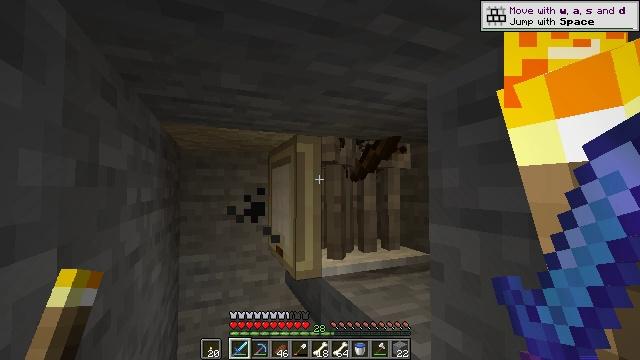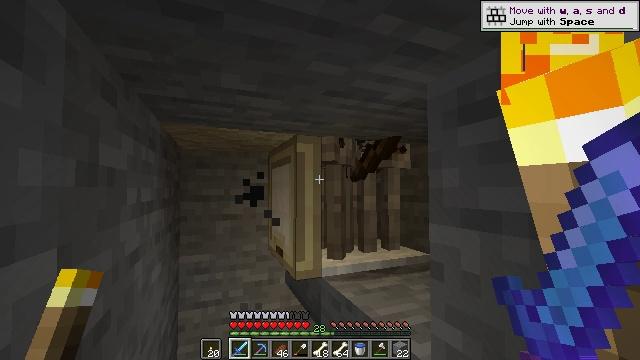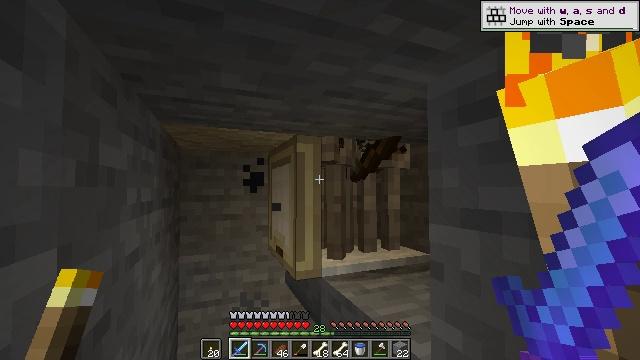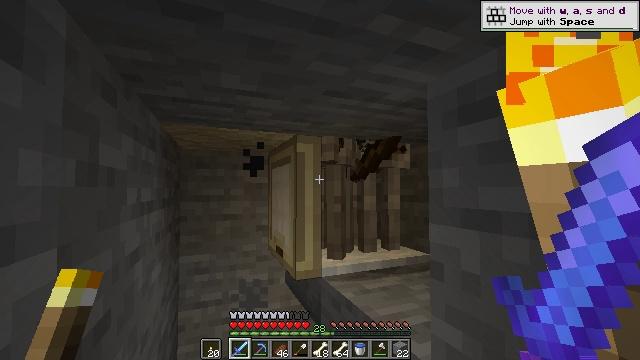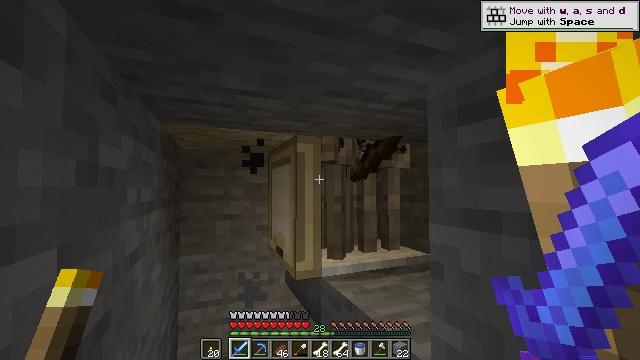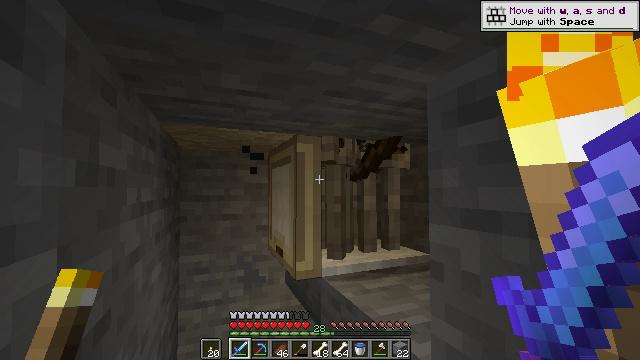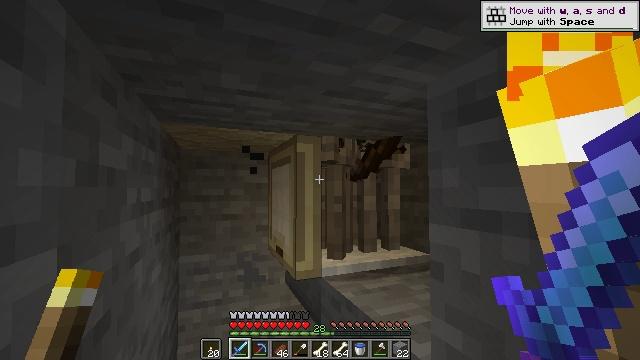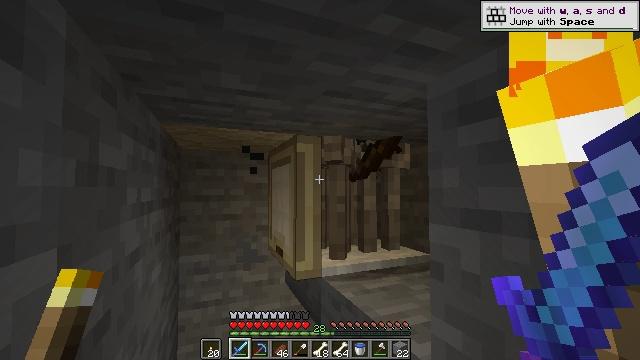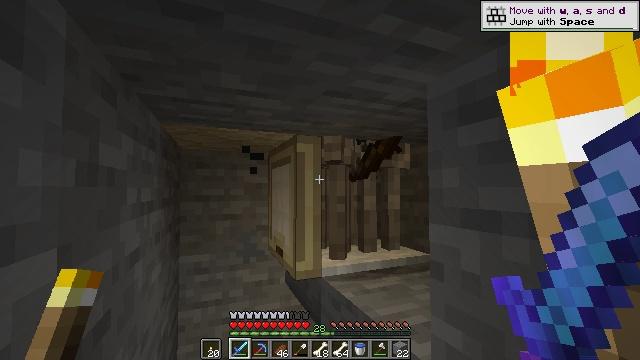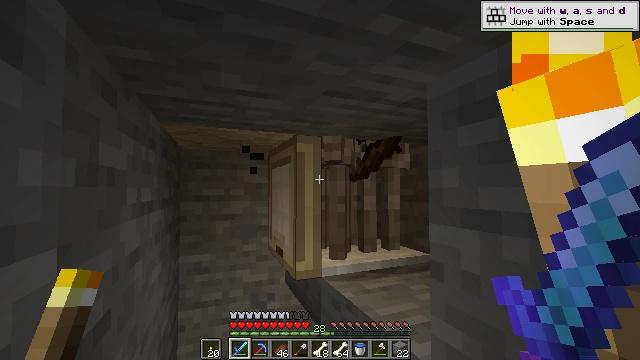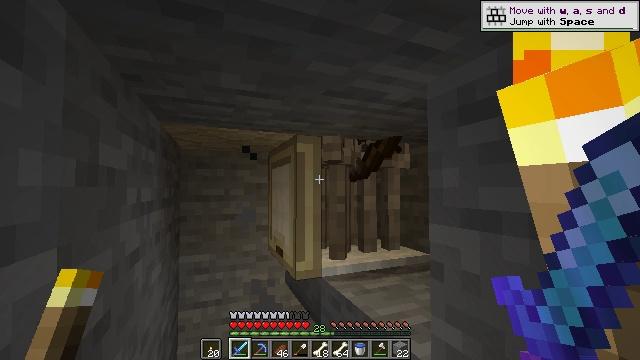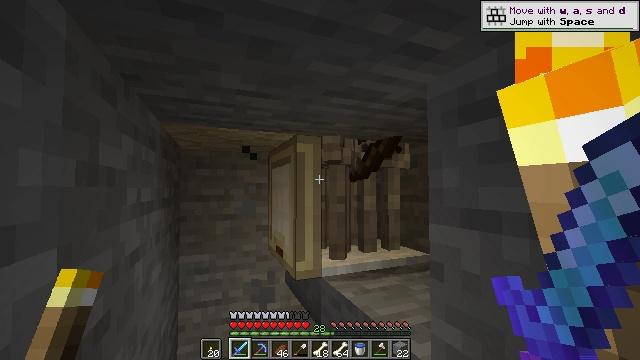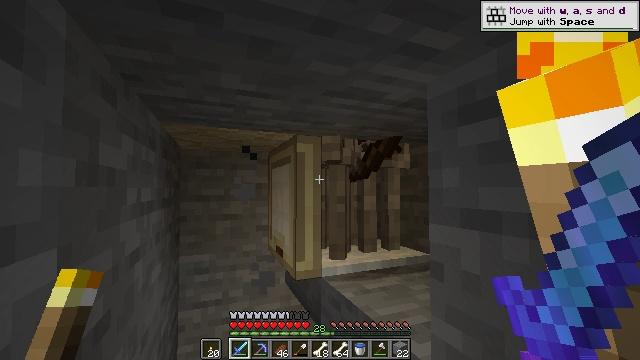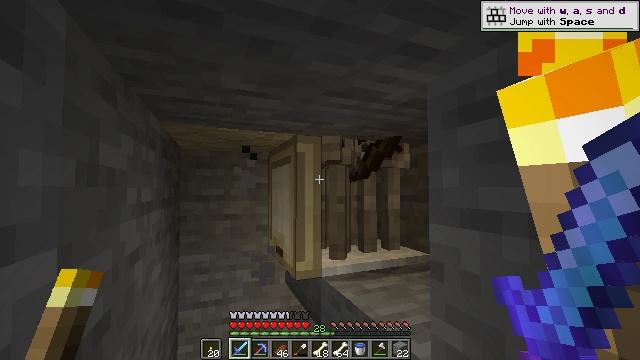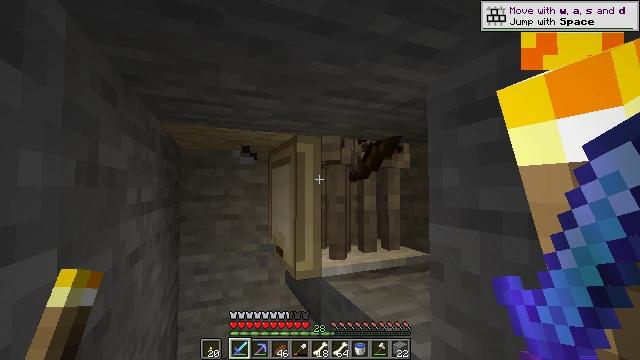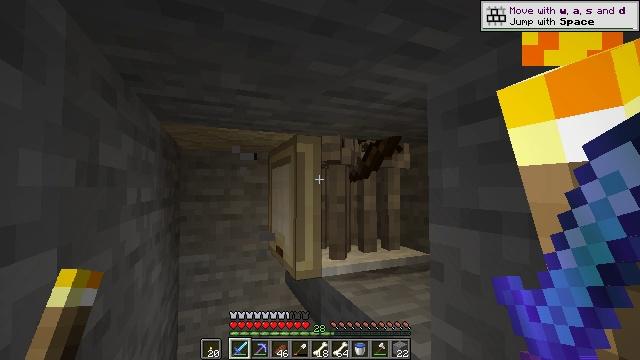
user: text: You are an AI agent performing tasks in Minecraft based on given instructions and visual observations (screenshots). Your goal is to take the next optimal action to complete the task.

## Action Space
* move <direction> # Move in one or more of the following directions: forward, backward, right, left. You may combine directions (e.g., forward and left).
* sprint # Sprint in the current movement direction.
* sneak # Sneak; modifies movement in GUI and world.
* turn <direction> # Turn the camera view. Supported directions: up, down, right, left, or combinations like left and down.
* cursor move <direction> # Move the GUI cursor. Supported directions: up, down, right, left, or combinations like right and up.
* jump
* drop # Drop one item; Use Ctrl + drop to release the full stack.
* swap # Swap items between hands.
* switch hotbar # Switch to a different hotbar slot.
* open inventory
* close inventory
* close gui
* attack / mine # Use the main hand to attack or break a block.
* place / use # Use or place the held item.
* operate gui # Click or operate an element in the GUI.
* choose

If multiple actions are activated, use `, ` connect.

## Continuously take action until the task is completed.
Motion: motion action
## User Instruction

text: Kill a skeleton.
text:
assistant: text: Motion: no_op
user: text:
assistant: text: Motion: no_op
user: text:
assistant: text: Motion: no_op
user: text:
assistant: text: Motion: no_op
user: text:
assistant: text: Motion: no_op
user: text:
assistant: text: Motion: no_op
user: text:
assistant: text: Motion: no_op
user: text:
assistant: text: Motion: no_op
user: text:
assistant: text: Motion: no_op
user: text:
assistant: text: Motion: no_op
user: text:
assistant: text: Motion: no_op
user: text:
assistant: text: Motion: no_op
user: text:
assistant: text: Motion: no_op
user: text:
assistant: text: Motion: no_op
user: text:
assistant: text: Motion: no_op
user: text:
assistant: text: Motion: no_op
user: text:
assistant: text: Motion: no_op
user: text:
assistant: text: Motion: no_op
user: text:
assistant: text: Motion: no_op
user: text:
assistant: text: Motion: no_op
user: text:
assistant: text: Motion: no_op
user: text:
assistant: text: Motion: no_op
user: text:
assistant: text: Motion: no_op
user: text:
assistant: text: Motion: no_op
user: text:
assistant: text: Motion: no_op
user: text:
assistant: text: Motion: no_op
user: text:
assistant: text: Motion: no_op
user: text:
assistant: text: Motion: no_op
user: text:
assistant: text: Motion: no_op
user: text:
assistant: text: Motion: no_op